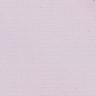
Metastatic tissue present: no